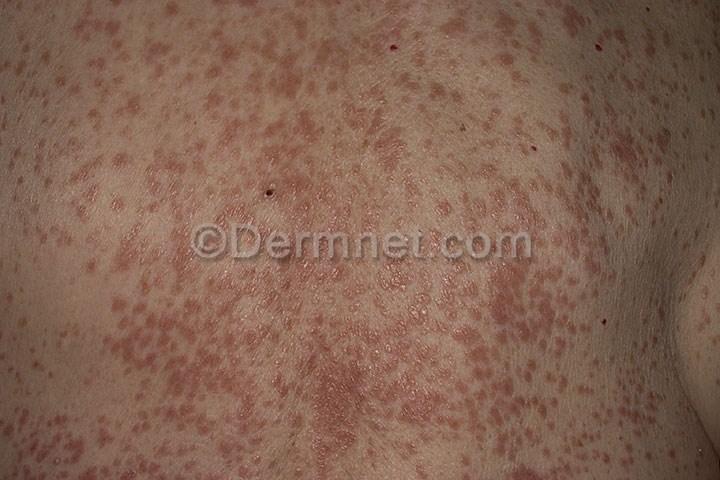
Disease: Psoriasis pictures Lichen Planus and related diseases